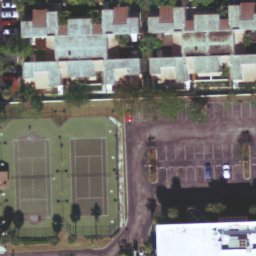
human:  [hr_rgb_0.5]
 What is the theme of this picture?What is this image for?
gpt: tennis court